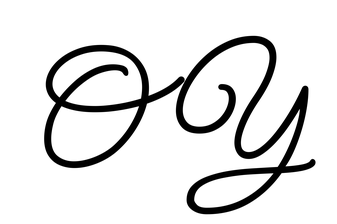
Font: MeowScript-Regular